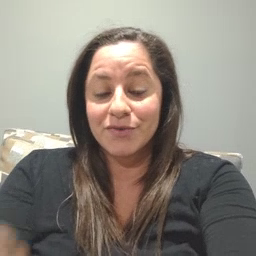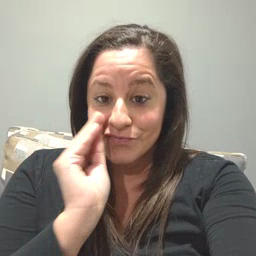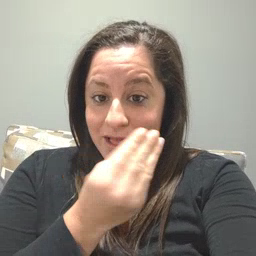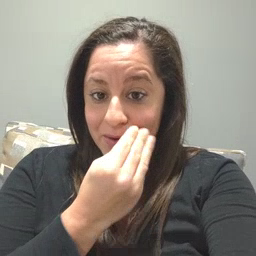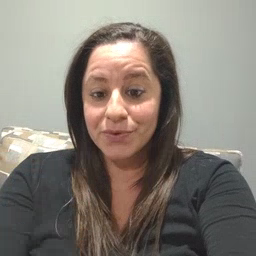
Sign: flower